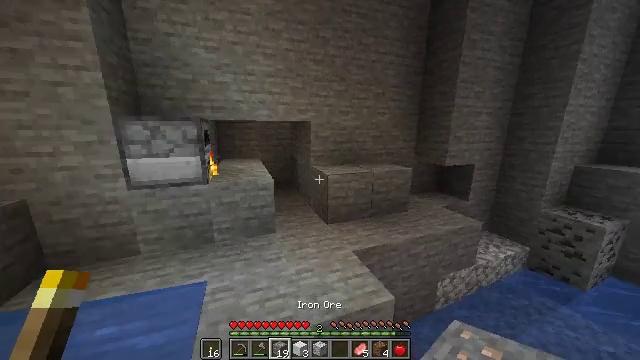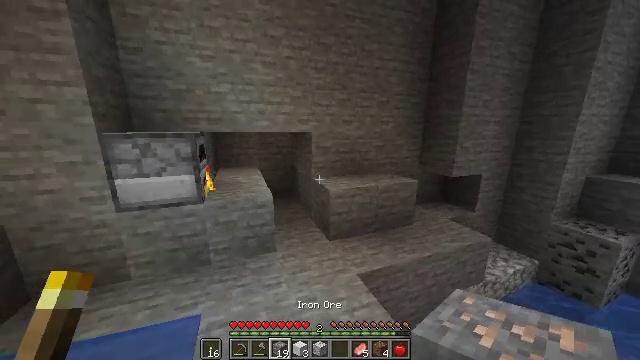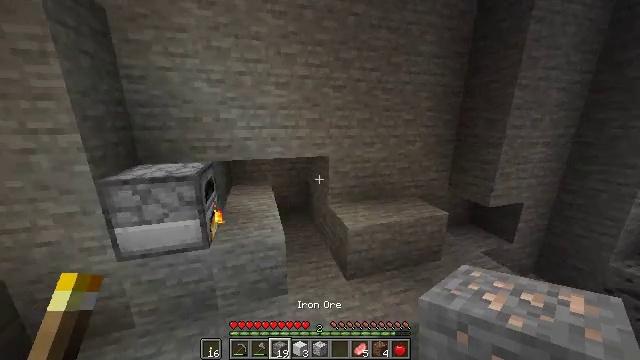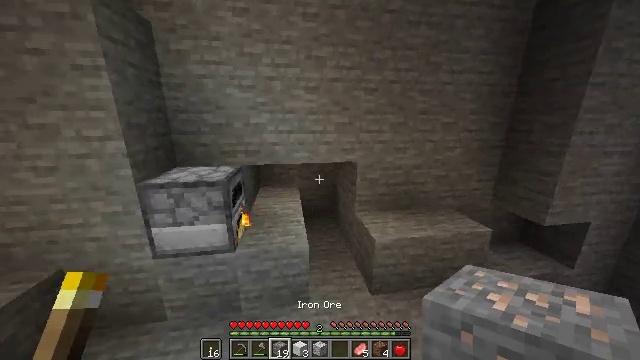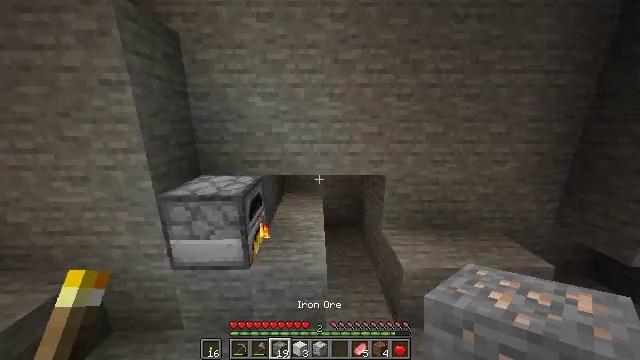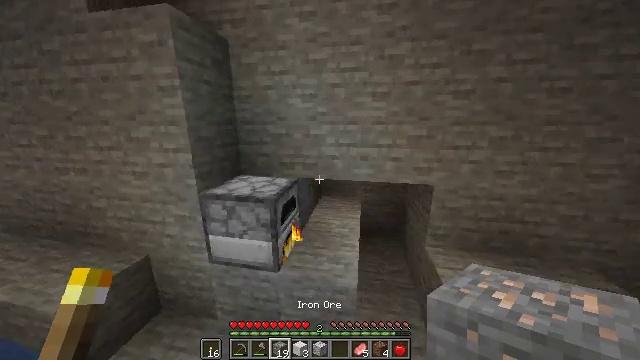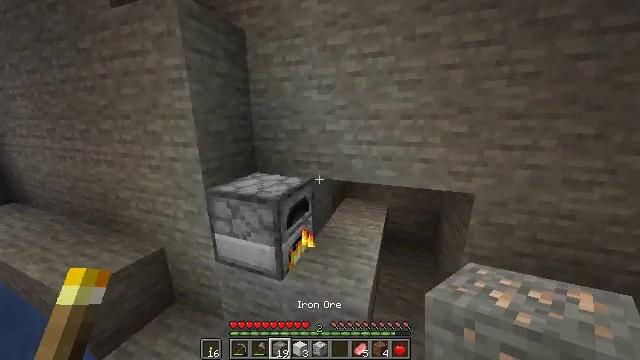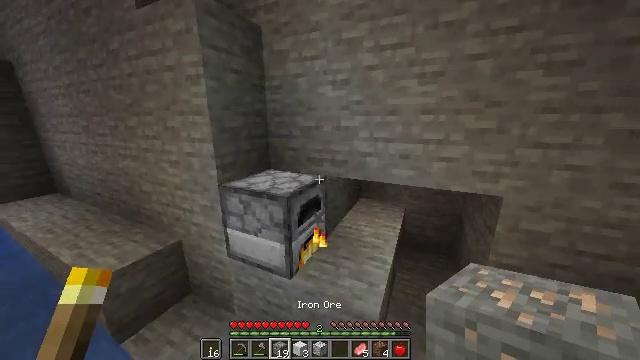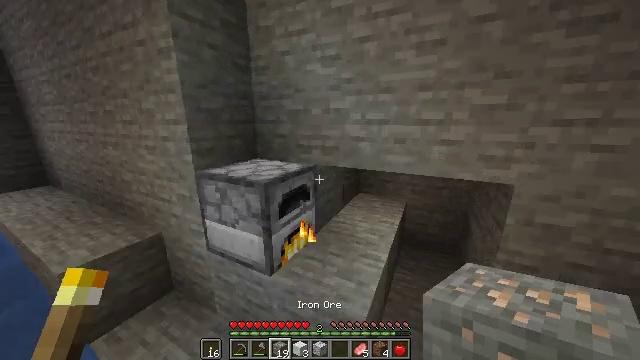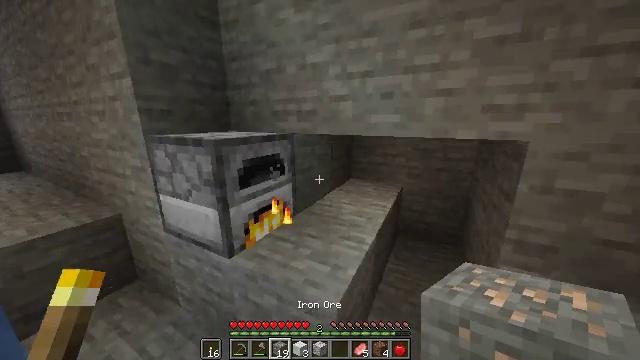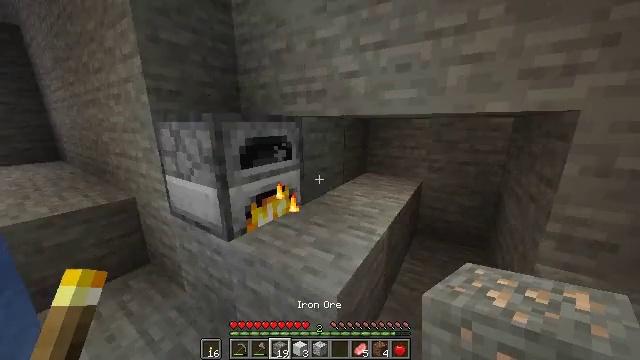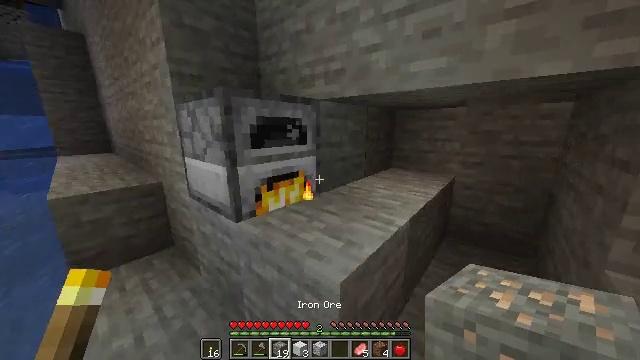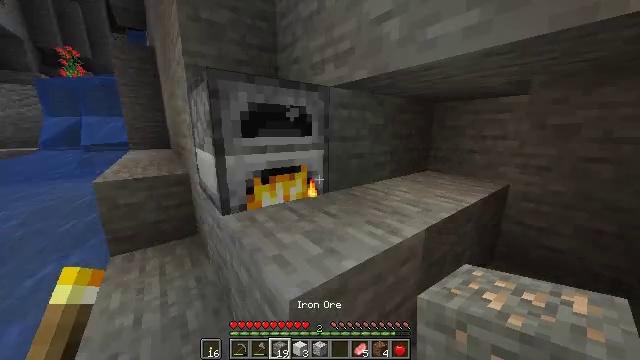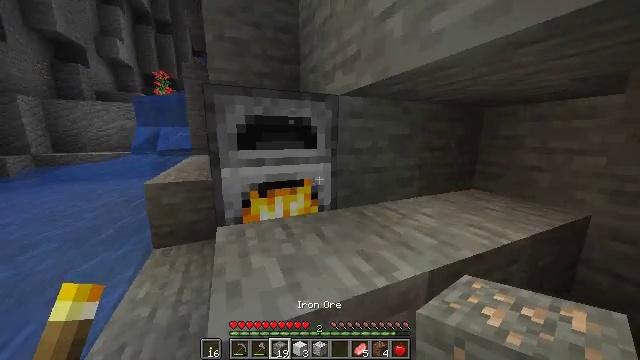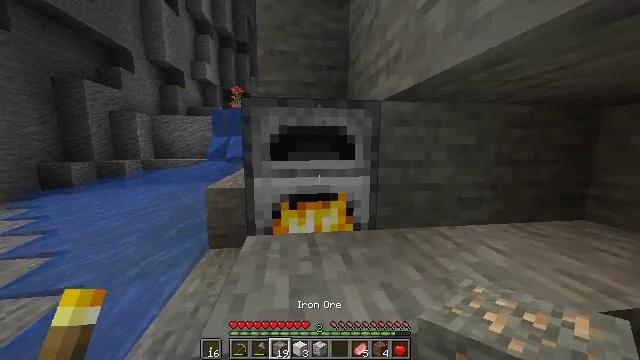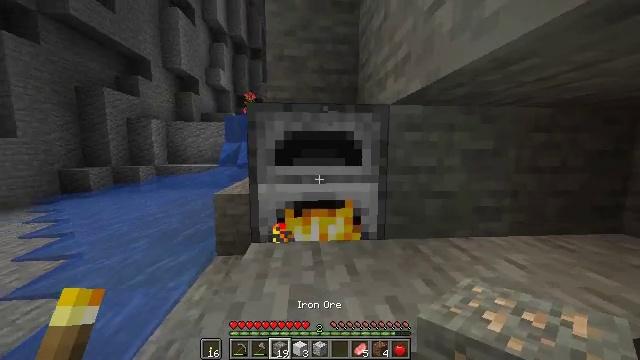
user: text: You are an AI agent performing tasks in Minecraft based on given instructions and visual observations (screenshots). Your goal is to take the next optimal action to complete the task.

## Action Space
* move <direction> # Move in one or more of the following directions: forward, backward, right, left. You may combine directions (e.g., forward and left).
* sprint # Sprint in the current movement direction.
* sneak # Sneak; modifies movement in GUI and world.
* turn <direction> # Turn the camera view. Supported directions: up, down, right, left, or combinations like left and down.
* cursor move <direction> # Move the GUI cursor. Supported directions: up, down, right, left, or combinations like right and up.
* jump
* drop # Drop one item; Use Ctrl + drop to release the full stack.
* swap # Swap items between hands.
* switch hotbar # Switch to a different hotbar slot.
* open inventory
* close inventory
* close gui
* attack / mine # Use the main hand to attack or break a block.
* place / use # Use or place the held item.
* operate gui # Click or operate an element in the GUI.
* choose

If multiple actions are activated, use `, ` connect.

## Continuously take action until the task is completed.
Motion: motion action
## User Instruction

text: craft item air
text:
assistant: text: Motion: move forward and move right, sprint, jump
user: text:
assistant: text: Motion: move forward and move right, sprint, turn left and down, jump
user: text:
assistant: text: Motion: move forward and move right, sprint, turn left, jump
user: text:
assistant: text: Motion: move forward and move right, sprint, turn left
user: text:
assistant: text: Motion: move forward and move right, turn left
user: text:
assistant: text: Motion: move forward and move right, turn left
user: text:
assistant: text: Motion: move forward, turn left
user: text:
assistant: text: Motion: move forward, turn left
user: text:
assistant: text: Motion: move forward and move right
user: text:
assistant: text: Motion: move forward and move right, turn left
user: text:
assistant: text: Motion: move forward and move right, turn left
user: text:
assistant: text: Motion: move forward and move right, turn left
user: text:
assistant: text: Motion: move right, turn left and up
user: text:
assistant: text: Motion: turn left and up
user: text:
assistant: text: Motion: turn left and up
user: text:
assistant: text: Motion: no_op
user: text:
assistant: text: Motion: use / place
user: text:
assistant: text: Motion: use / place
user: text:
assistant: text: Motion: turn left, use / place
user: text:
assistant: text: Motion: no_op
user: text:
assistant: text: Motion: no_op
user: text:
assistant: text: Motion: open gui
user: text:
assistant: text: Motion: no_op
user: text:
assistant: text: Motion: no_op
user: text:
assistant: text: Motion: sneak, cursor move right and up
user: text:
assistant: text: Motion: sneak, cursor move right and up
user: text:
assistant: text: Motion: sneak, cursor move right
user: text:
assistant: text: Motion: sneak
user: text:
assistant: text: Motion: sneak, cursor move right
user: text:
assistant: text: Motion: sneak